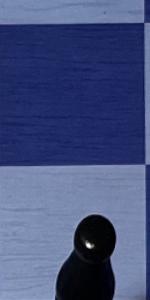
Label: Empty